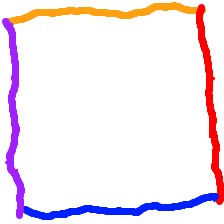
Shape: square